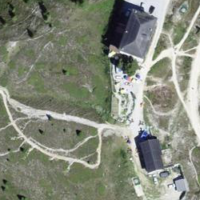
EUNIS habitat code: 26
Species observed at this site:
Corvus corone
Volucella zonaria
Gypaetus barbatus
Leontopodium nivale
Turdus viscivorus
Aegithalos caudatus
Arnica montana
Spinus spinus
Juniperus communis
Sempervivum montanum
Aquila chrysaetos
Calluna vulgaris
Phoenicurus ochruros
Certhia familiaris
Nucifraga caryocatactes
Regulus regulus
Picus viridis
Corvus corax
Periparus ater